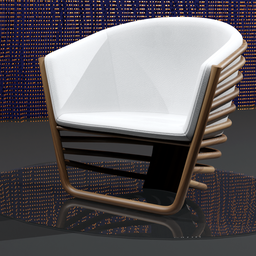
Label: furniture